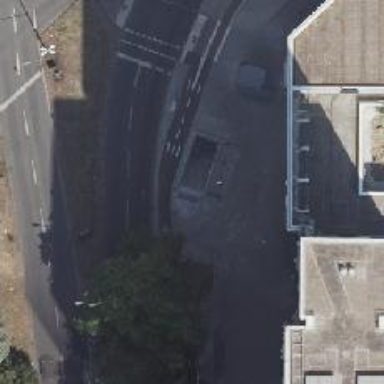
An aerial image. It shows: Subway entrance.